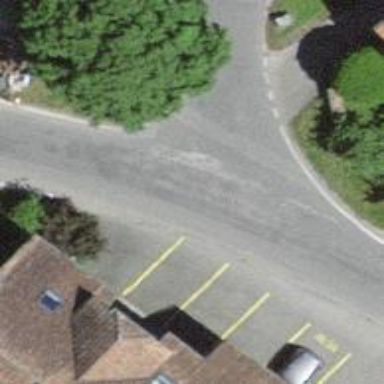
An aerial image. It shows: Residential road with asphalt surface.